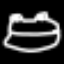
Label: frog